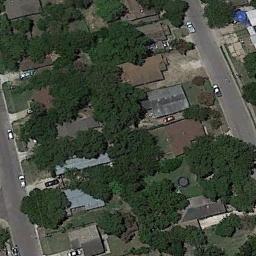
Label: medium_residential